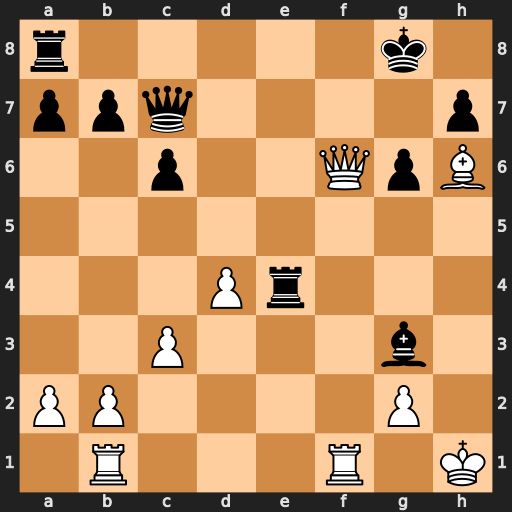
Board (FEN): r5k1/ppq4p/2p2QpB/8/3Pr3/2P3b1/PP4P1/1R3R1K
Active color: w
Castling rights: -
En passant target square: -
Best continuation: Qf8+ Rxf8 Rxf8#